Question: I'm currently developing a custom module and for some reason it appends a blank space before anything I'm outputting.
My set up is like this:
main class is in helper .php,
logic is in mod_name .php,
output is in /tmpl/default .php
The strange thing is that if I have a method in my class that returns html. And then I call this method in my template everything's fine no extra lines are appended.
But if I try to write output, even plain text, in my template or mod_name.php I get this extra line.
Here's a screenshot:

Please let me know if anyone encountered anything like this before, I'd be much obliged!
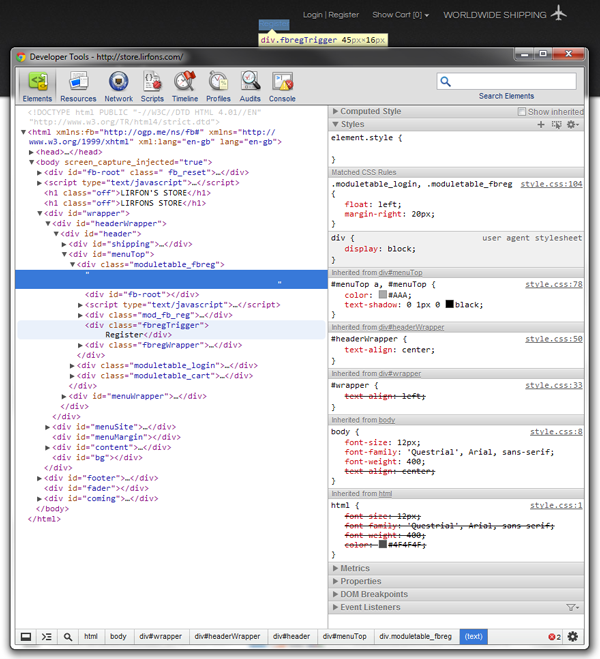
Answer: Turned out that the problem was because I was including 2 files, each of them contained a separate class, for some reason when I was including only 1 file it all worked fine. The included file had no white-space and wasn't generating any output, it contained only the logic.
Thank You for your time and answers though.